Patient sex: M
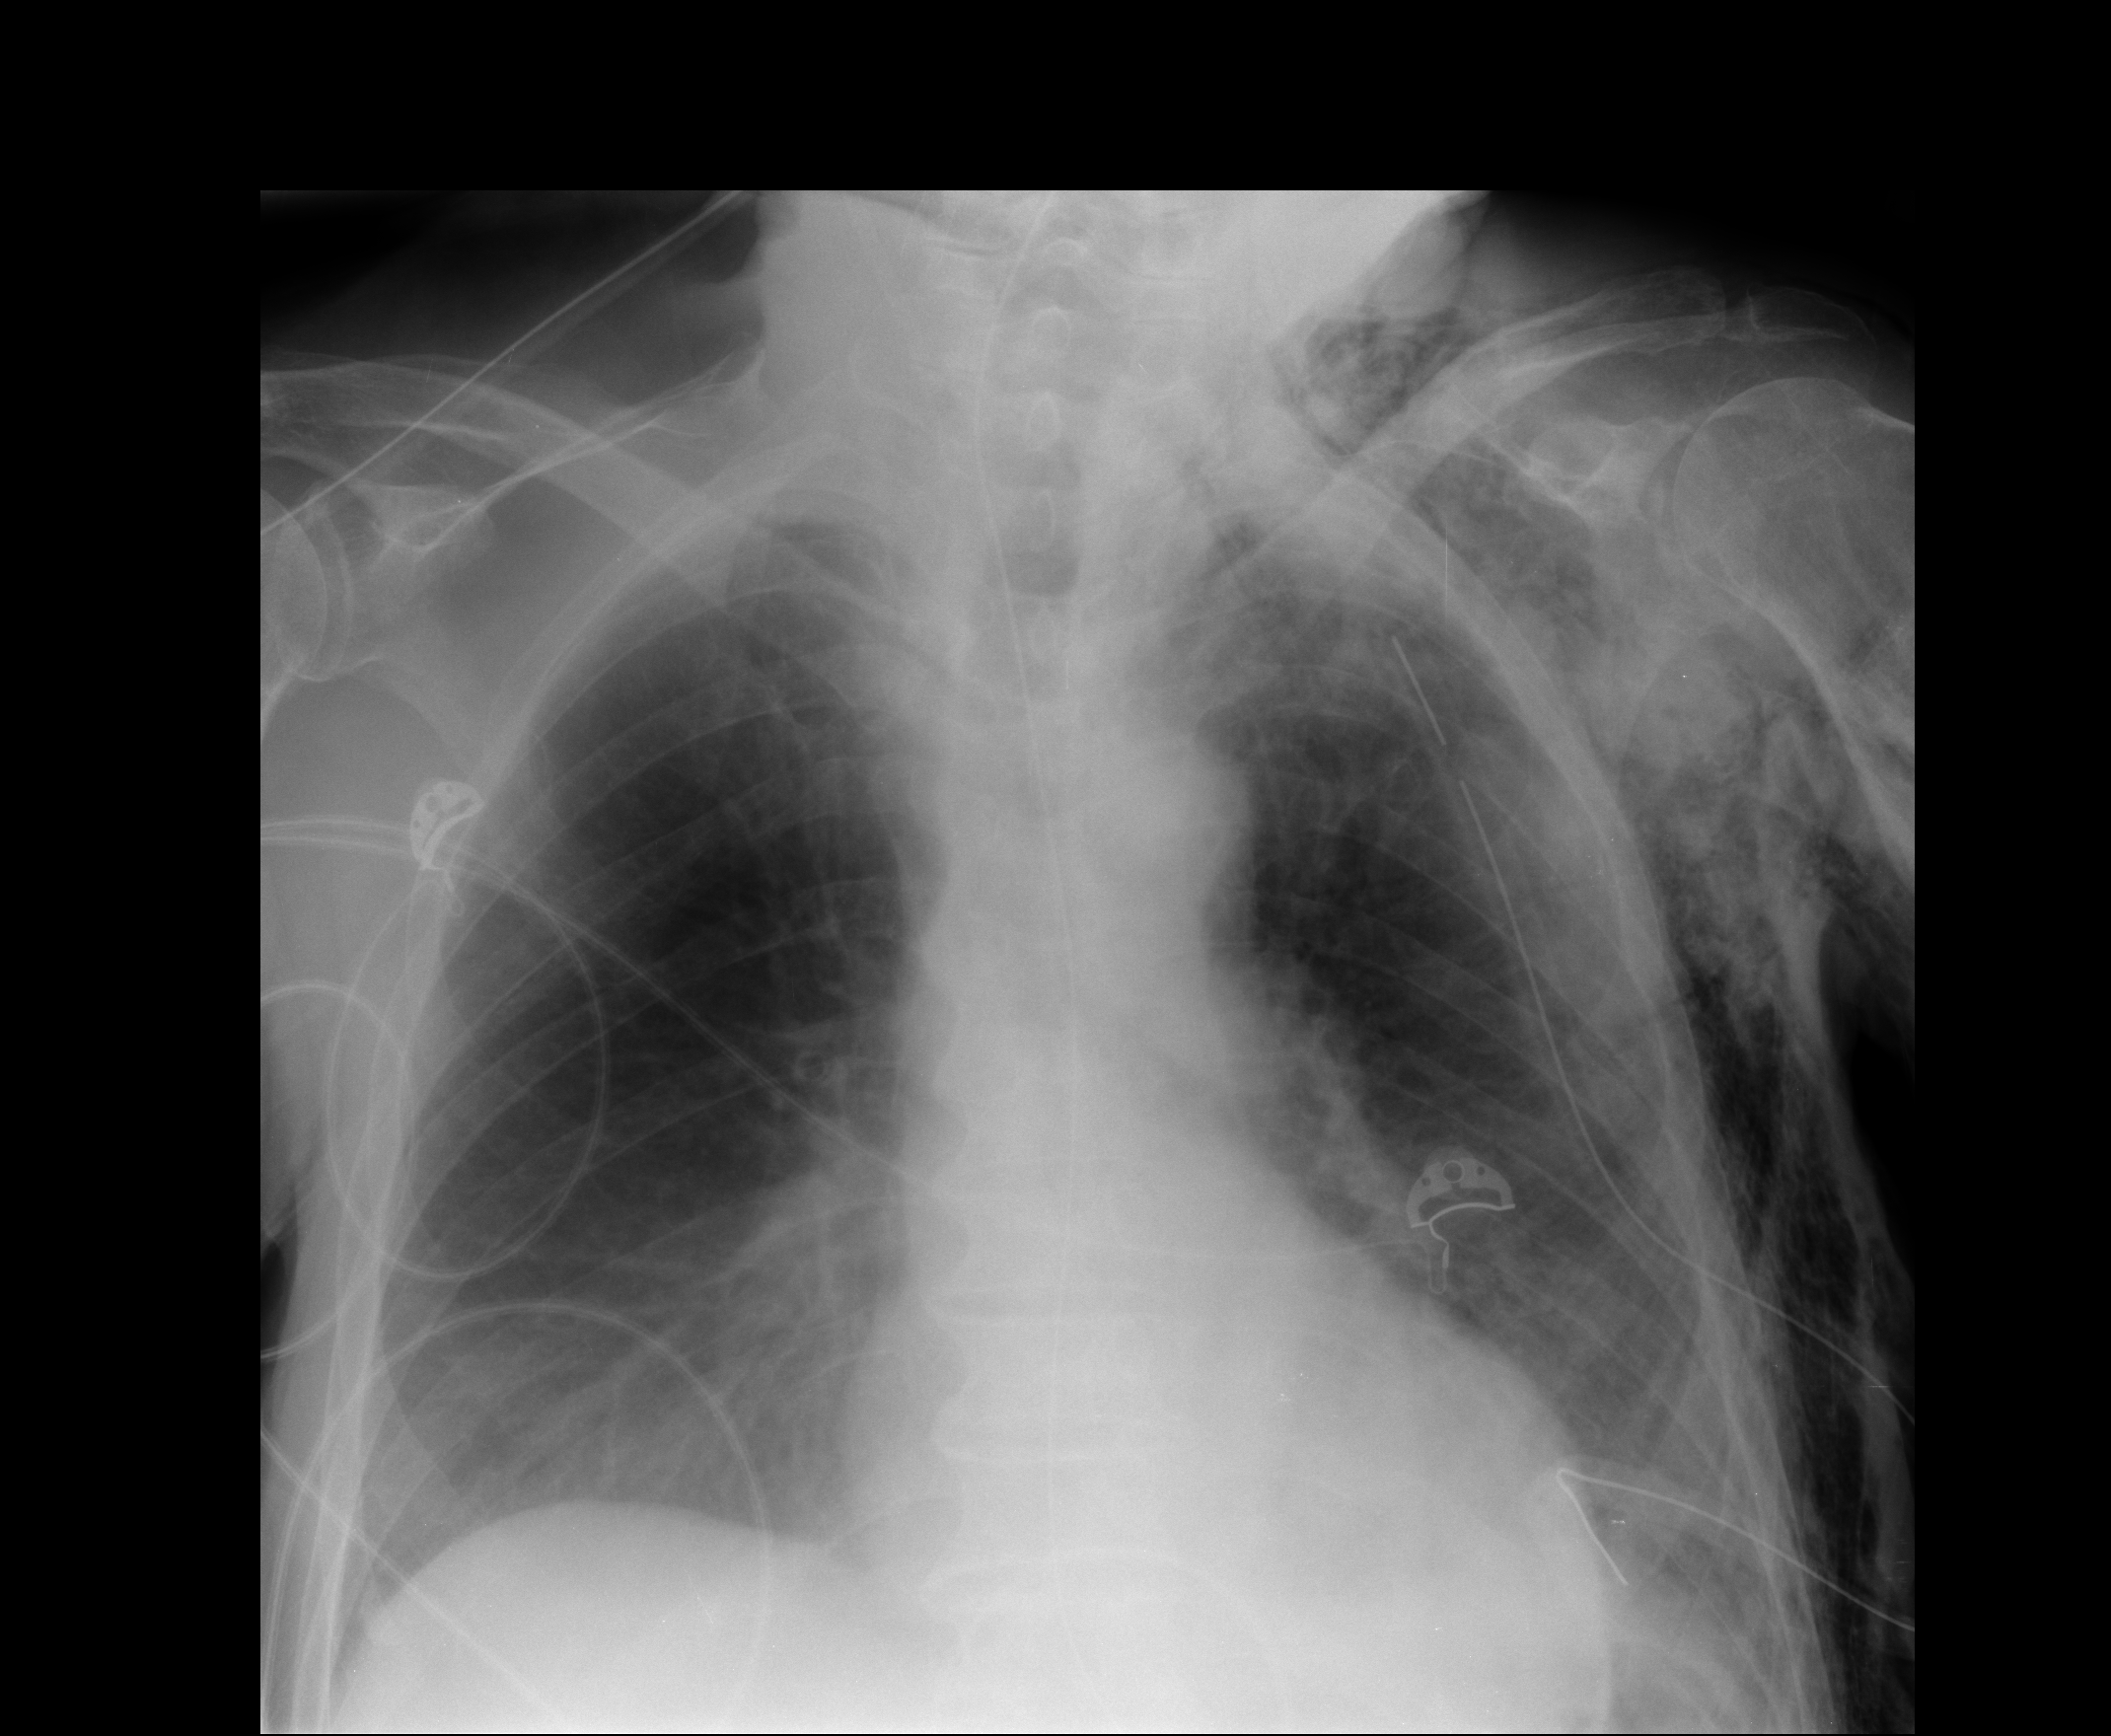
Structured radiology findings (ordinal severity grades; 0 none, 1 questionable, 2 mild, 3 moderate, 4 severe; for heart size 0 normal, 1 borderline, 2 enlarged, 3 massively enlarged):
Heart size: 0
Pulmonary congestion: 0
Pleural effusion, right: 0
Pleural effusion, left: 2
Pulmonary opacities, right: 0
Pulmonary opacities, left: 0
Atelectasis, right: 0
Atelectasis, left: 2